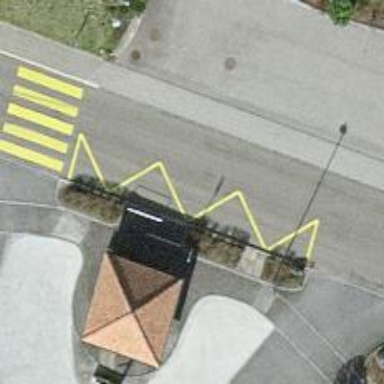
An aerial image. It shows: Bus stop with platform for public transport.